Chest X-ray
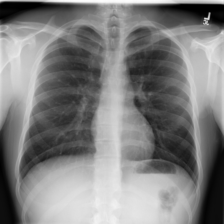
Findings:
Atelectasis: negative
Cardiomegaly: negative
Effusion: negative
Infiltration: negative
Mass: negative
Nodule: negative
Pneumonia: negative
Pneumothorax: negative
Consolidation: negative
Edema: negative
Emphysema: negative
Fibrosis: negative
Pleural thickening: negative
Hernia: negative